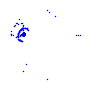
Particle: pion